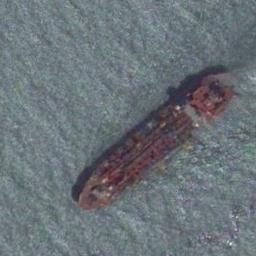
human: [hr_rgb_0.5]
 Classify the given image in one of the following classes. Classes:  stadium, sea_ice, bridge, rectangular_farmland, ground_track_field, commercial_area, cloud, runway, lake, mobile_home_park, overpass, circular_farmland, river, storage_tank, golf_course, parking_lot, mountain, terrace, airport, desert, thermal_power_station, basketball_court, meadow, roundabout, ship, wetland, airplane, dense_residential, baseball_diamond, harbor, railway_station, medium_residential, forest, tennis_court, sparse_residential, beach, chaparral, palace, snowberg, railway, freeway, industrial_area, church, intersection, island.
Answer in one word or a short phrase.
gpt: ship